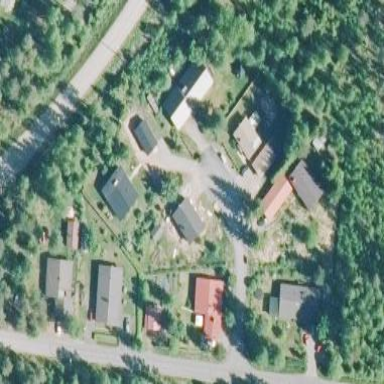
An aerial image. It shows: Residential area.